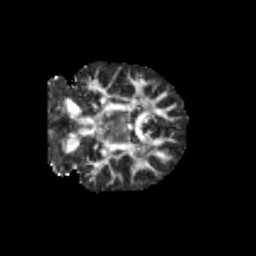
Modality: FA
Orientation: coronal
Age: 11
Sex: male
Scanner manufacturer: siemens
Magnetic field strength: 3 T
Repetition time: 3.8 s
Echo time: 0.07 s